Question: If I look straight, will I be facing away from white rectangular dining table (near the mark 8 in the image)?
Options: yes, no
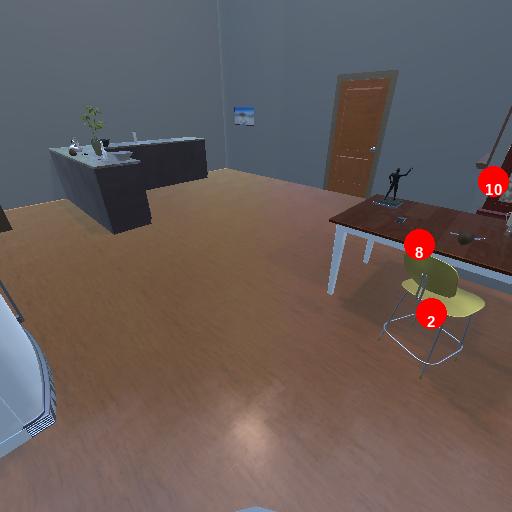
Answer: yes